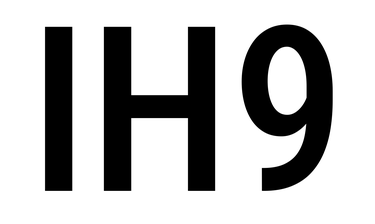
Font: Roboto_Condensed_Medium